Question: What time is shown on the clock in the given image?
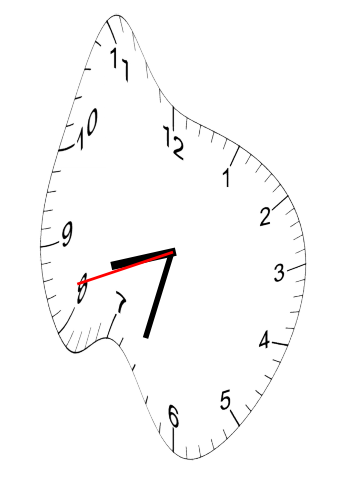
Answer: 08:32:42